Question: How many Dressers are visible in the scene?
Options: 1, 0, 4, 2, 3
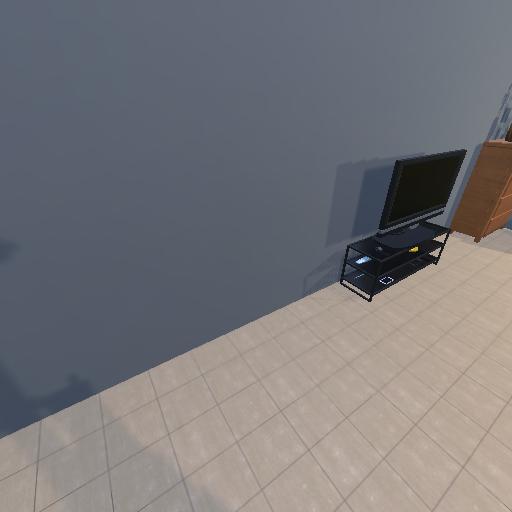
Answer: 1